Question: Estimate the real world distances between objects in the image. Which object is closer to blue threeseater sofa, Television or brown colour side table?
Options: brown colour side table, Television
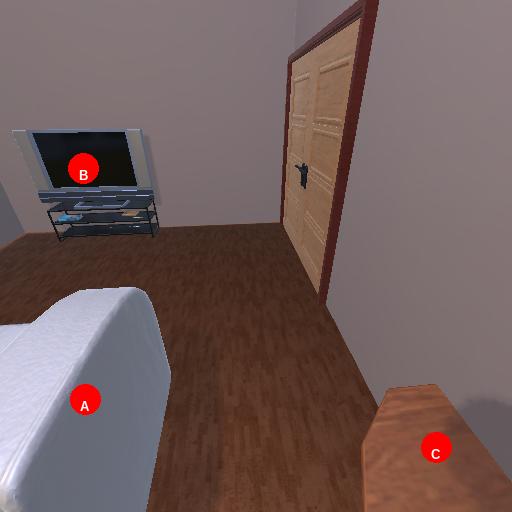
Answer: brown colour side table